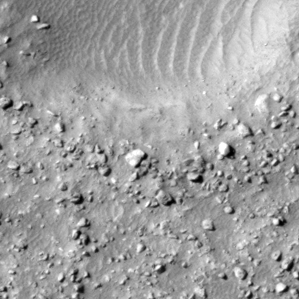
Label: non_frost